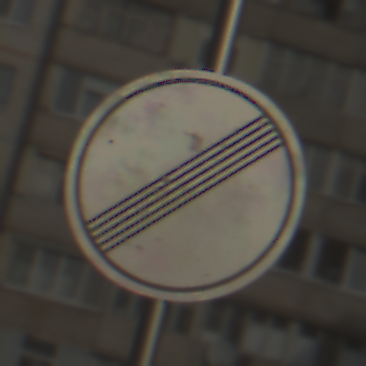
Verkehrszeichen: EndeSaemtlicherBegrenzungen
Umgebung: Outdoor, Urban
Tageszeit: MorningAfternoon
Wetter: PartlyCloudy
Licht: Natural
Jahreszeit: NotSpecified
Kontrast: HighContrast